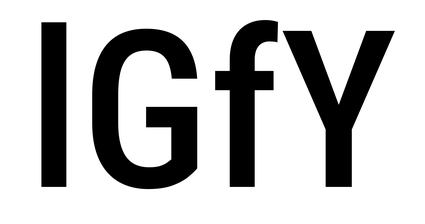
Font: Roboto_Condensed_Medium